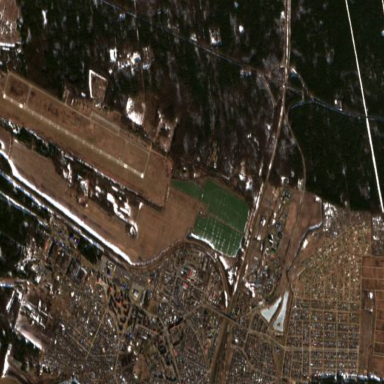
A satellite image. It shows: Military airfield located within aerodrome.